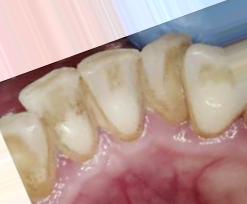
Condition: Tooth Discoloration